Question: Hi Everyone at Stackoverflow
I've been looking around and can't seem to find the answer i was looking for how to do a correct alternating 2 column div background color as you can see here:

&:odd and &:even selectors don't seem to work for me, so obviously it has to be &:nth-child() something something, but my logical skills just isn't working for me.. anyone had similar experience and maybe can help me? :( the numbers on in the image indicate the order in which the div tags appear...
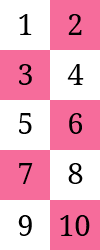
Answer: use
1. :nth-child(4n+2) - 2, 6, 10, 14 ...
2. :nth-child(4n+3) - 3, 7, 11, 15 ...
'''
.wrap{
width: 100px;
font-size: 0;
}
.wrap > div{
font-size: 30px;
width: 50px;
height: 50px;
line-height: 50px;
text-align: center;
display: inline-block;
vertical-align: top;
background: #fff;
}
.wrap > div:nth-child(4n+2),
.wrap > div:nth-child(4n+3){
background: #F66C9B;
}
'''
'''
<div class="wrap">
<div>1</div>
<div>2</div>
<div>3</div>
<div>4</div>
<div>5</div>
<div>6</div>
<div>7</div>
<div>8</div>
<div>9</div>
<div>10</div>
</div>
'''